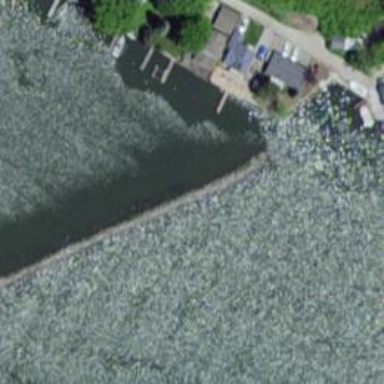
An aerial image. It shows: Breakwater structure.